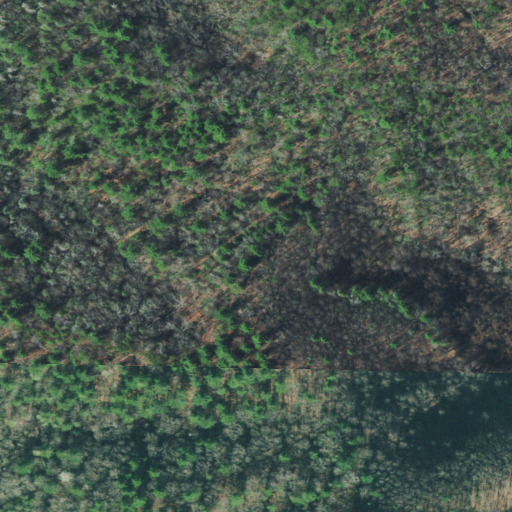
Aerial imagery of gap in Georgia named Patterson Gap containing mixed forest, deciduous forest, evergreen forest, and open development